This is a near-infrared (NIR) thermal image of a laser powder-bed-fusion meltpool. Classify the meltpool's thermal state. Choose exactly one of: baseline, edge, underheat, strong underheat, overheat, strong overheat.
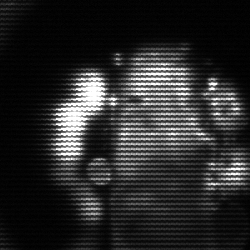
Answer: strong underheat